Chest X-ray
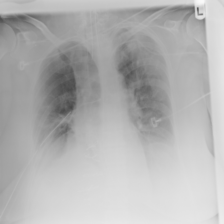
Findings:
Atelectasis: negative
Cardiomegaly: negative
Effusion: negative
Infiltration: negative
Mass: negative
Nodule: negative
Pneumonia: negative
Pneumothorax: negative
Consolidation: negative
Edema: negative
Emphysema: negative
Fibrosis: negative
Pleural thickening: negative
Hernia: negative